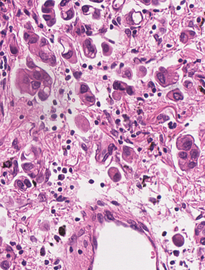
Tumor epithelial tissue: yes
Tumor-associated stroma tissue: yes
Normal tissue: no